Interaction volume radius: 10 \u00c5
Interaction volume height: 25 \u00c5
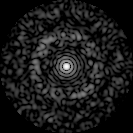
Disorder parameter: 0.8367